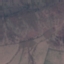
Label: HerbaceousVegetation